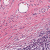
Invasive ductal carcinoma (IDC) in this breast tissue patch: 1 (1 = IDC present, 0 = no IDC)